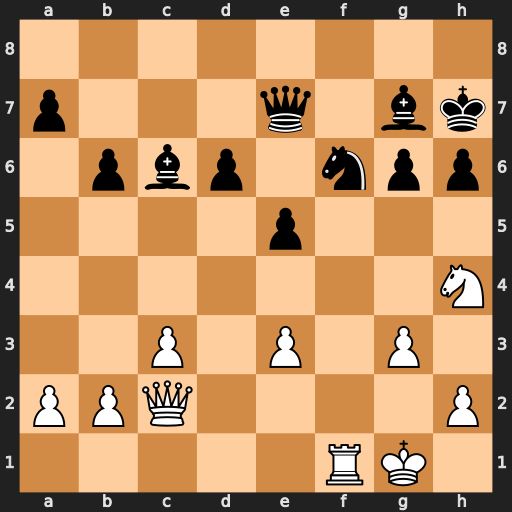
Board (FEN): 8/p3q1bk/1pbp1npp/4p3/7N/2P1P1P1/PPQ4P/5RK1
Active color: w
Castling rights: -
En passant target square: -
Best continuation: Qxg6+ Kh8 Nf5 Be4 Nxe7